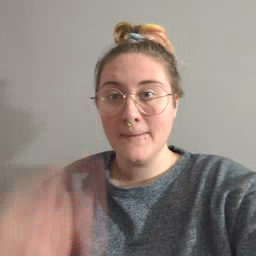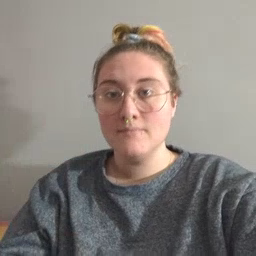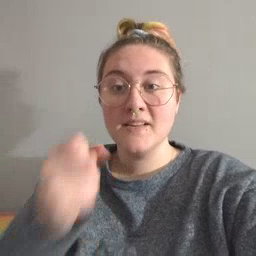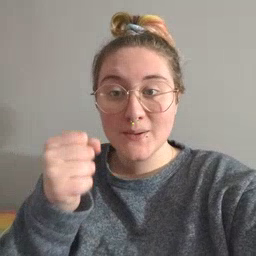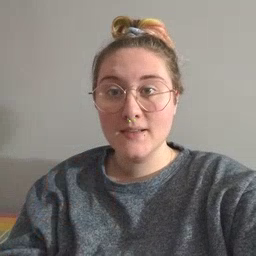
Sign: milk